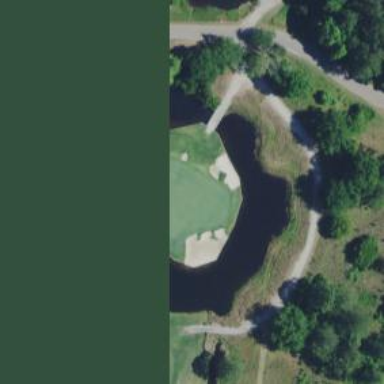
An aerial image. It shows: Water hazard in golf course. The hazard is natural water feature.